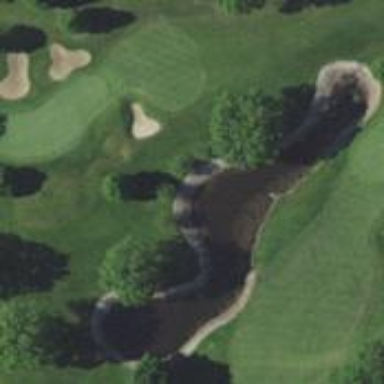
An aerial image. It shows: Water hazard on golf course. The hazard is natural water feature.